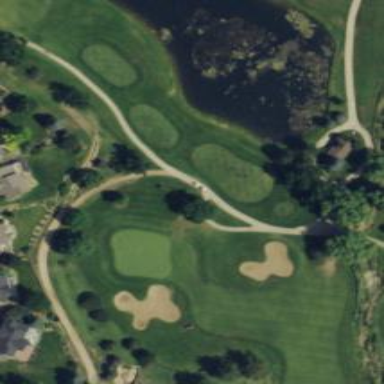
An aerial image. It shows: Golf cartpath that is also road path.